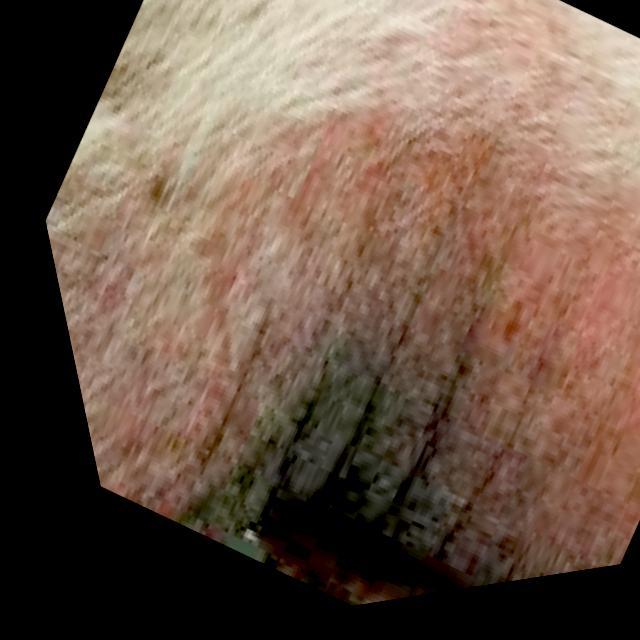
Canine fungal skin infection — characterized by alopecia, scaling, crusting, and circular lesions. Common agents include Malassezia and Candida species.